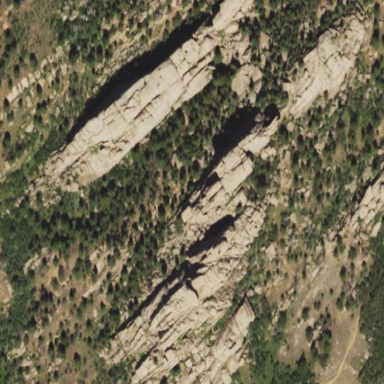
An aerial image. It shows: Landscape of bare rock.